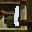
Label: 1